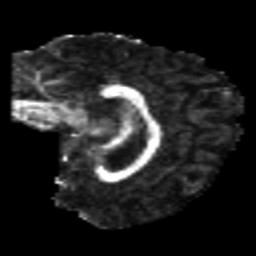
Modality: FA
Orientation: sagittal
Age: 21
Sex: female
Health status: healthy
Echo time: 0.074 s